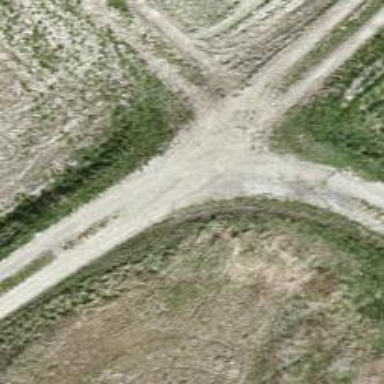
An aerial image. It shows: Well-maintained track road of grade 1.